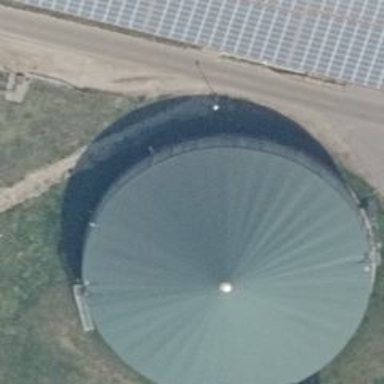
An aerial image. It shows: Storage tank with man-made structure.